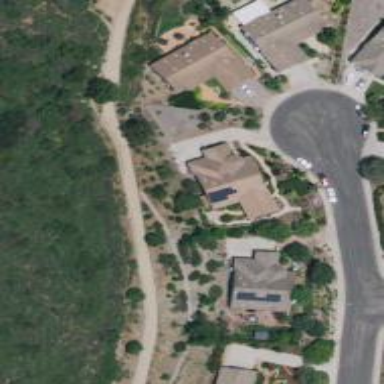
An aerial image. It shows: Driveway leading to service road.